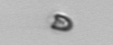
Label: Pyramimonas